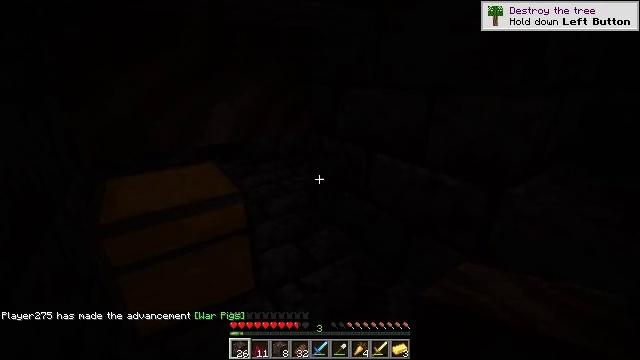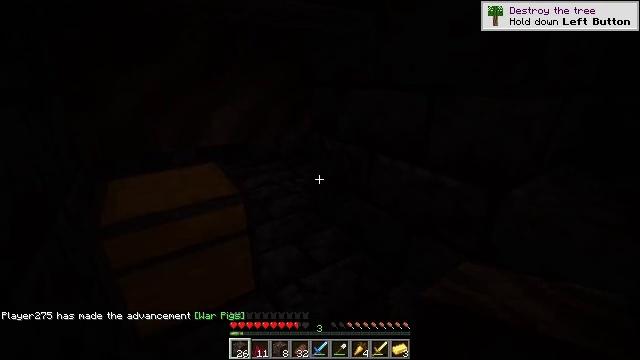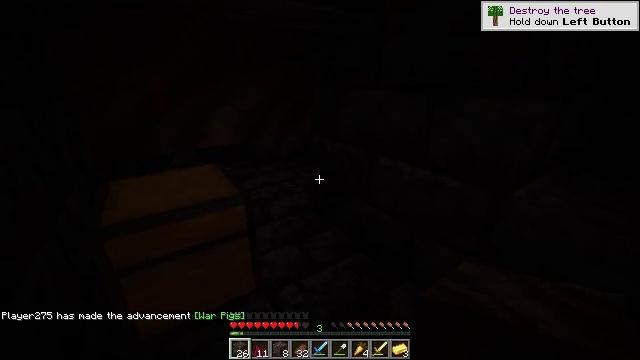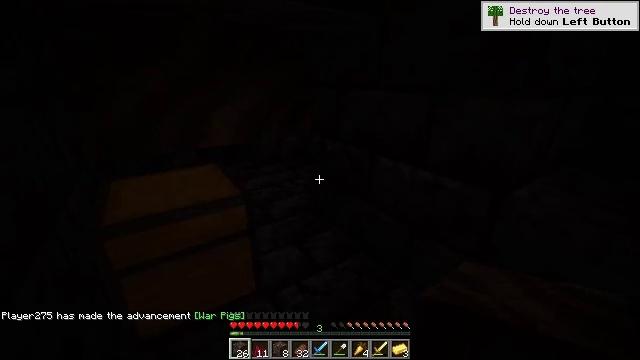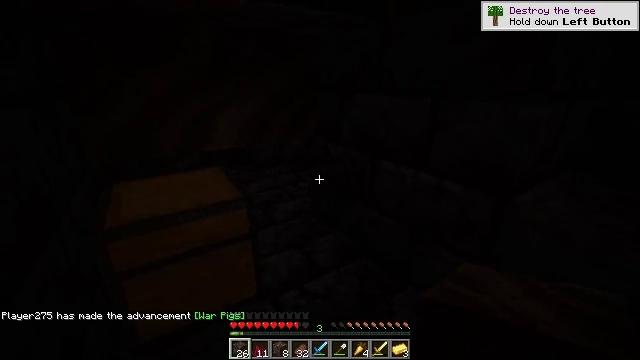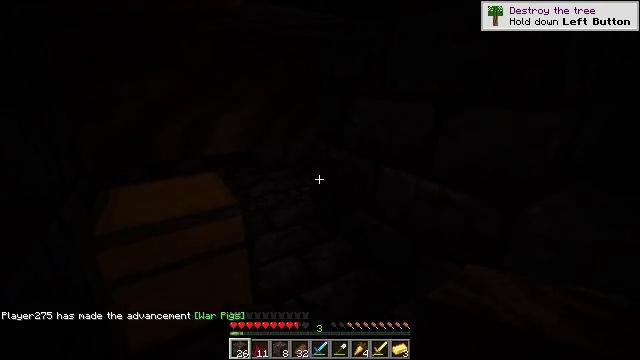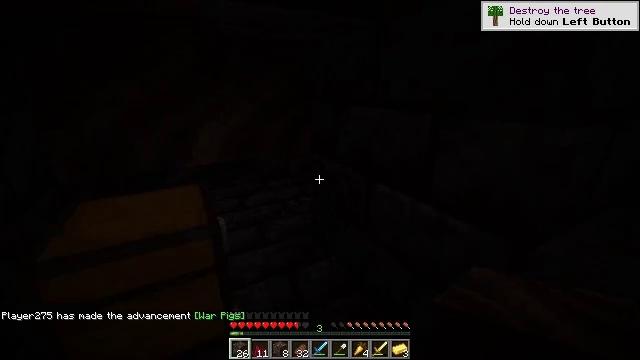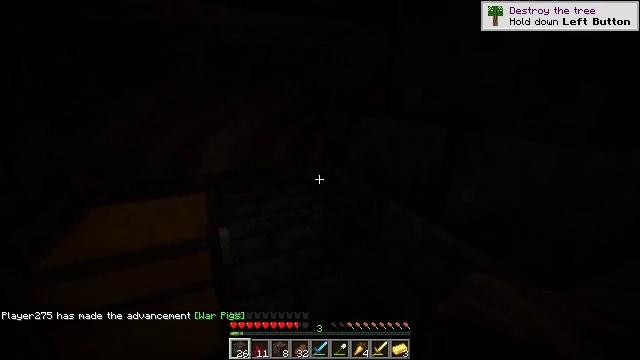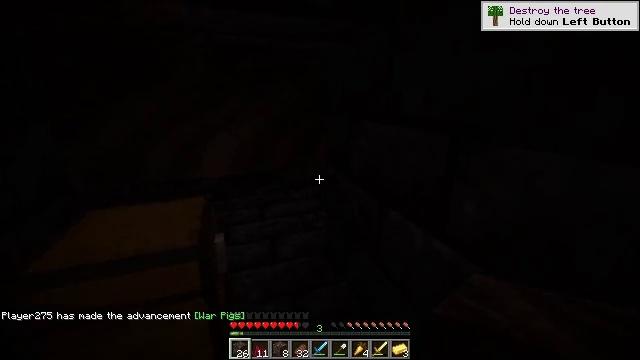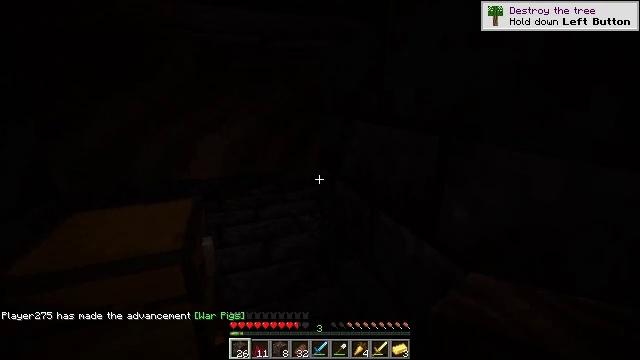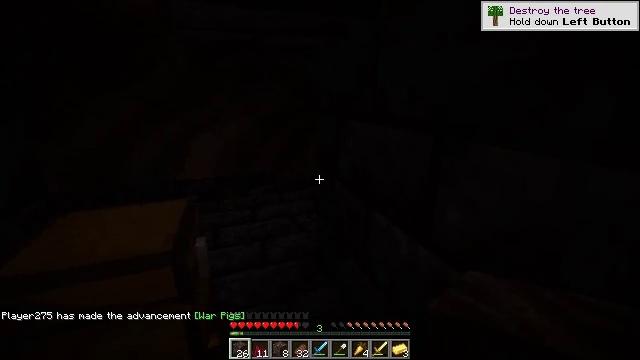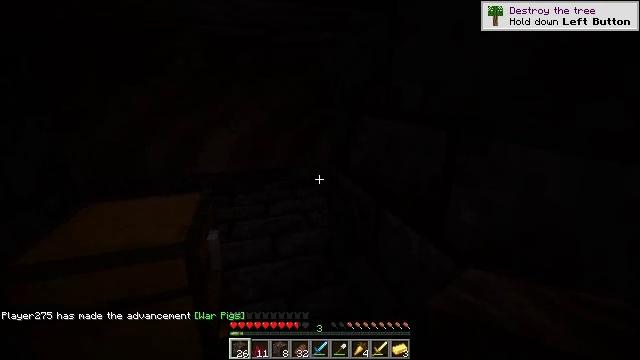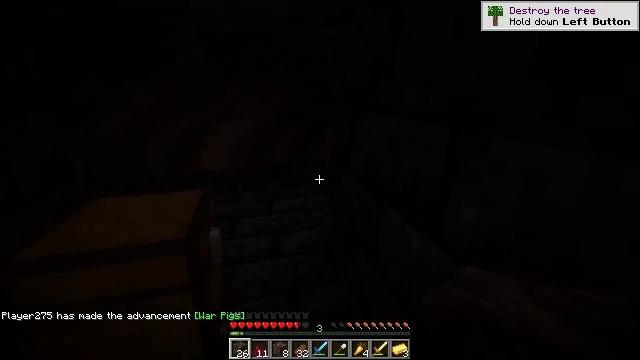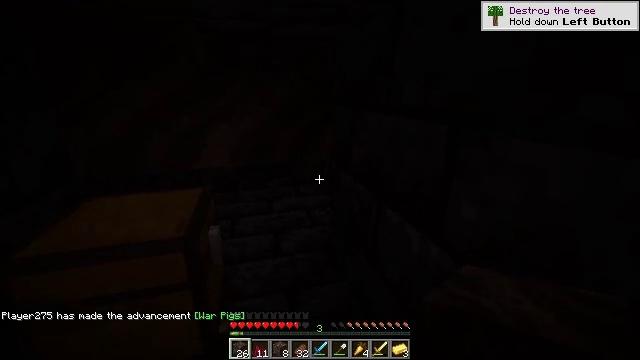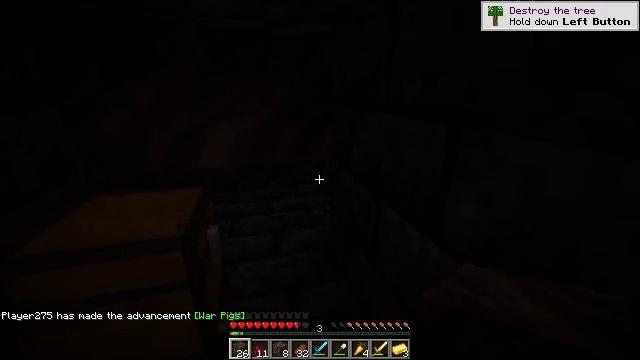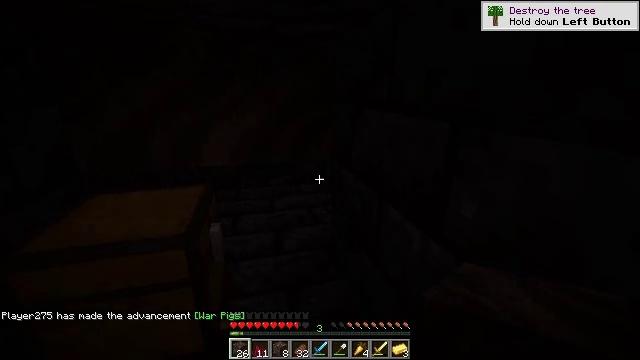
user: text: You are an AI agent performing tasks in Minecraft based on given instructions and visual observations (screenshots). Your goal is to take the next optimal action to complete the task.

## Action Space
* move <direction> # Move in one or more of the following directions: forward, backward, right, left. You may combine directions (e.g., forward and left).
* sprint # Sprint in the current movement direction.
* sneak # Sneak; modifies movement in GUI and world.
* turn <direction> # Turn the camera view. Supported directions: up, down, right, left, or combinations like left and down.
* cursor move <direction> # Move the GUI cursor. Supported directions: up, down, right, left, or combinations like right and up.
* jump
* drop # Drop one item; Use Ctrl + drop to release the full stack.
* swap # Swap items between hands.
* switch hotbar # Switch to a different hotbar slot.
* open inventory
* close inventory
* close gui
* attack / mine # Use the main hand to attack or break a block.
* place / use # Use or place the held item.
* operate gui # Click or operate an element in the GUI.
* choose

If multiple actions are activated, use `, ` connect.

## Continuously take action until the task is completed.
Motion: motion action
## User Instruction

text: Attack the chest to pick it up.
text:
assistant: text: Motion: no_op
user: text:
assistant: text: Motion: no_op
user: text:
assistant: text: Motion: no_op
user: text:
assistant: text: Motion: move forward and move right
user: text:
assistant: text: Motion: move forward and move right, turn left
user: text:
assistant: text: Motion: move forward and move right, turn left and up
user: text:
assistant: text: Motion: move forward and move right, turn left and up
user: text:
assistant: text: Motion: turn left
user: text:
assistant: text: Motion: no_op
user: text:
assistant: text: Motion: no_op
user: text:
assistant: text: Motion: turn left
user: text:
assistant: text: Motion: no_op
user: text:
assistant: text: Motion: no_op
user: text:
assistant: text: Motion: no_op
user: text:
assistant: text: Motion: no_op
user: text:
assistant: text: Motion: no_op
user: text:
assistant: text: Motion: no_op
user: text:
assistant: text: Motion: no_op
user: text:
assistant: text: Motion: no_op
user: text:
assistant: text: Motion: turn left
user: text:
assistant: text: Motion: turn left and down
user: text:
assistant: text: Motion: turn down
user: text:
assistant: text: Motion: turn down
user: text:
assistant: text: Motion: turn left and down
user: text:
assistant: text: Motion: turn down
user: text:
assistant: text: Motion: turn down
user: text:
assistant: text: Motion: no_op
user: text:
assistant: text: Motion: no_op
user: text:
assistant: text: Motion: no_op
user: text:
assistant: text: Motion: no_op